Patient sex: F
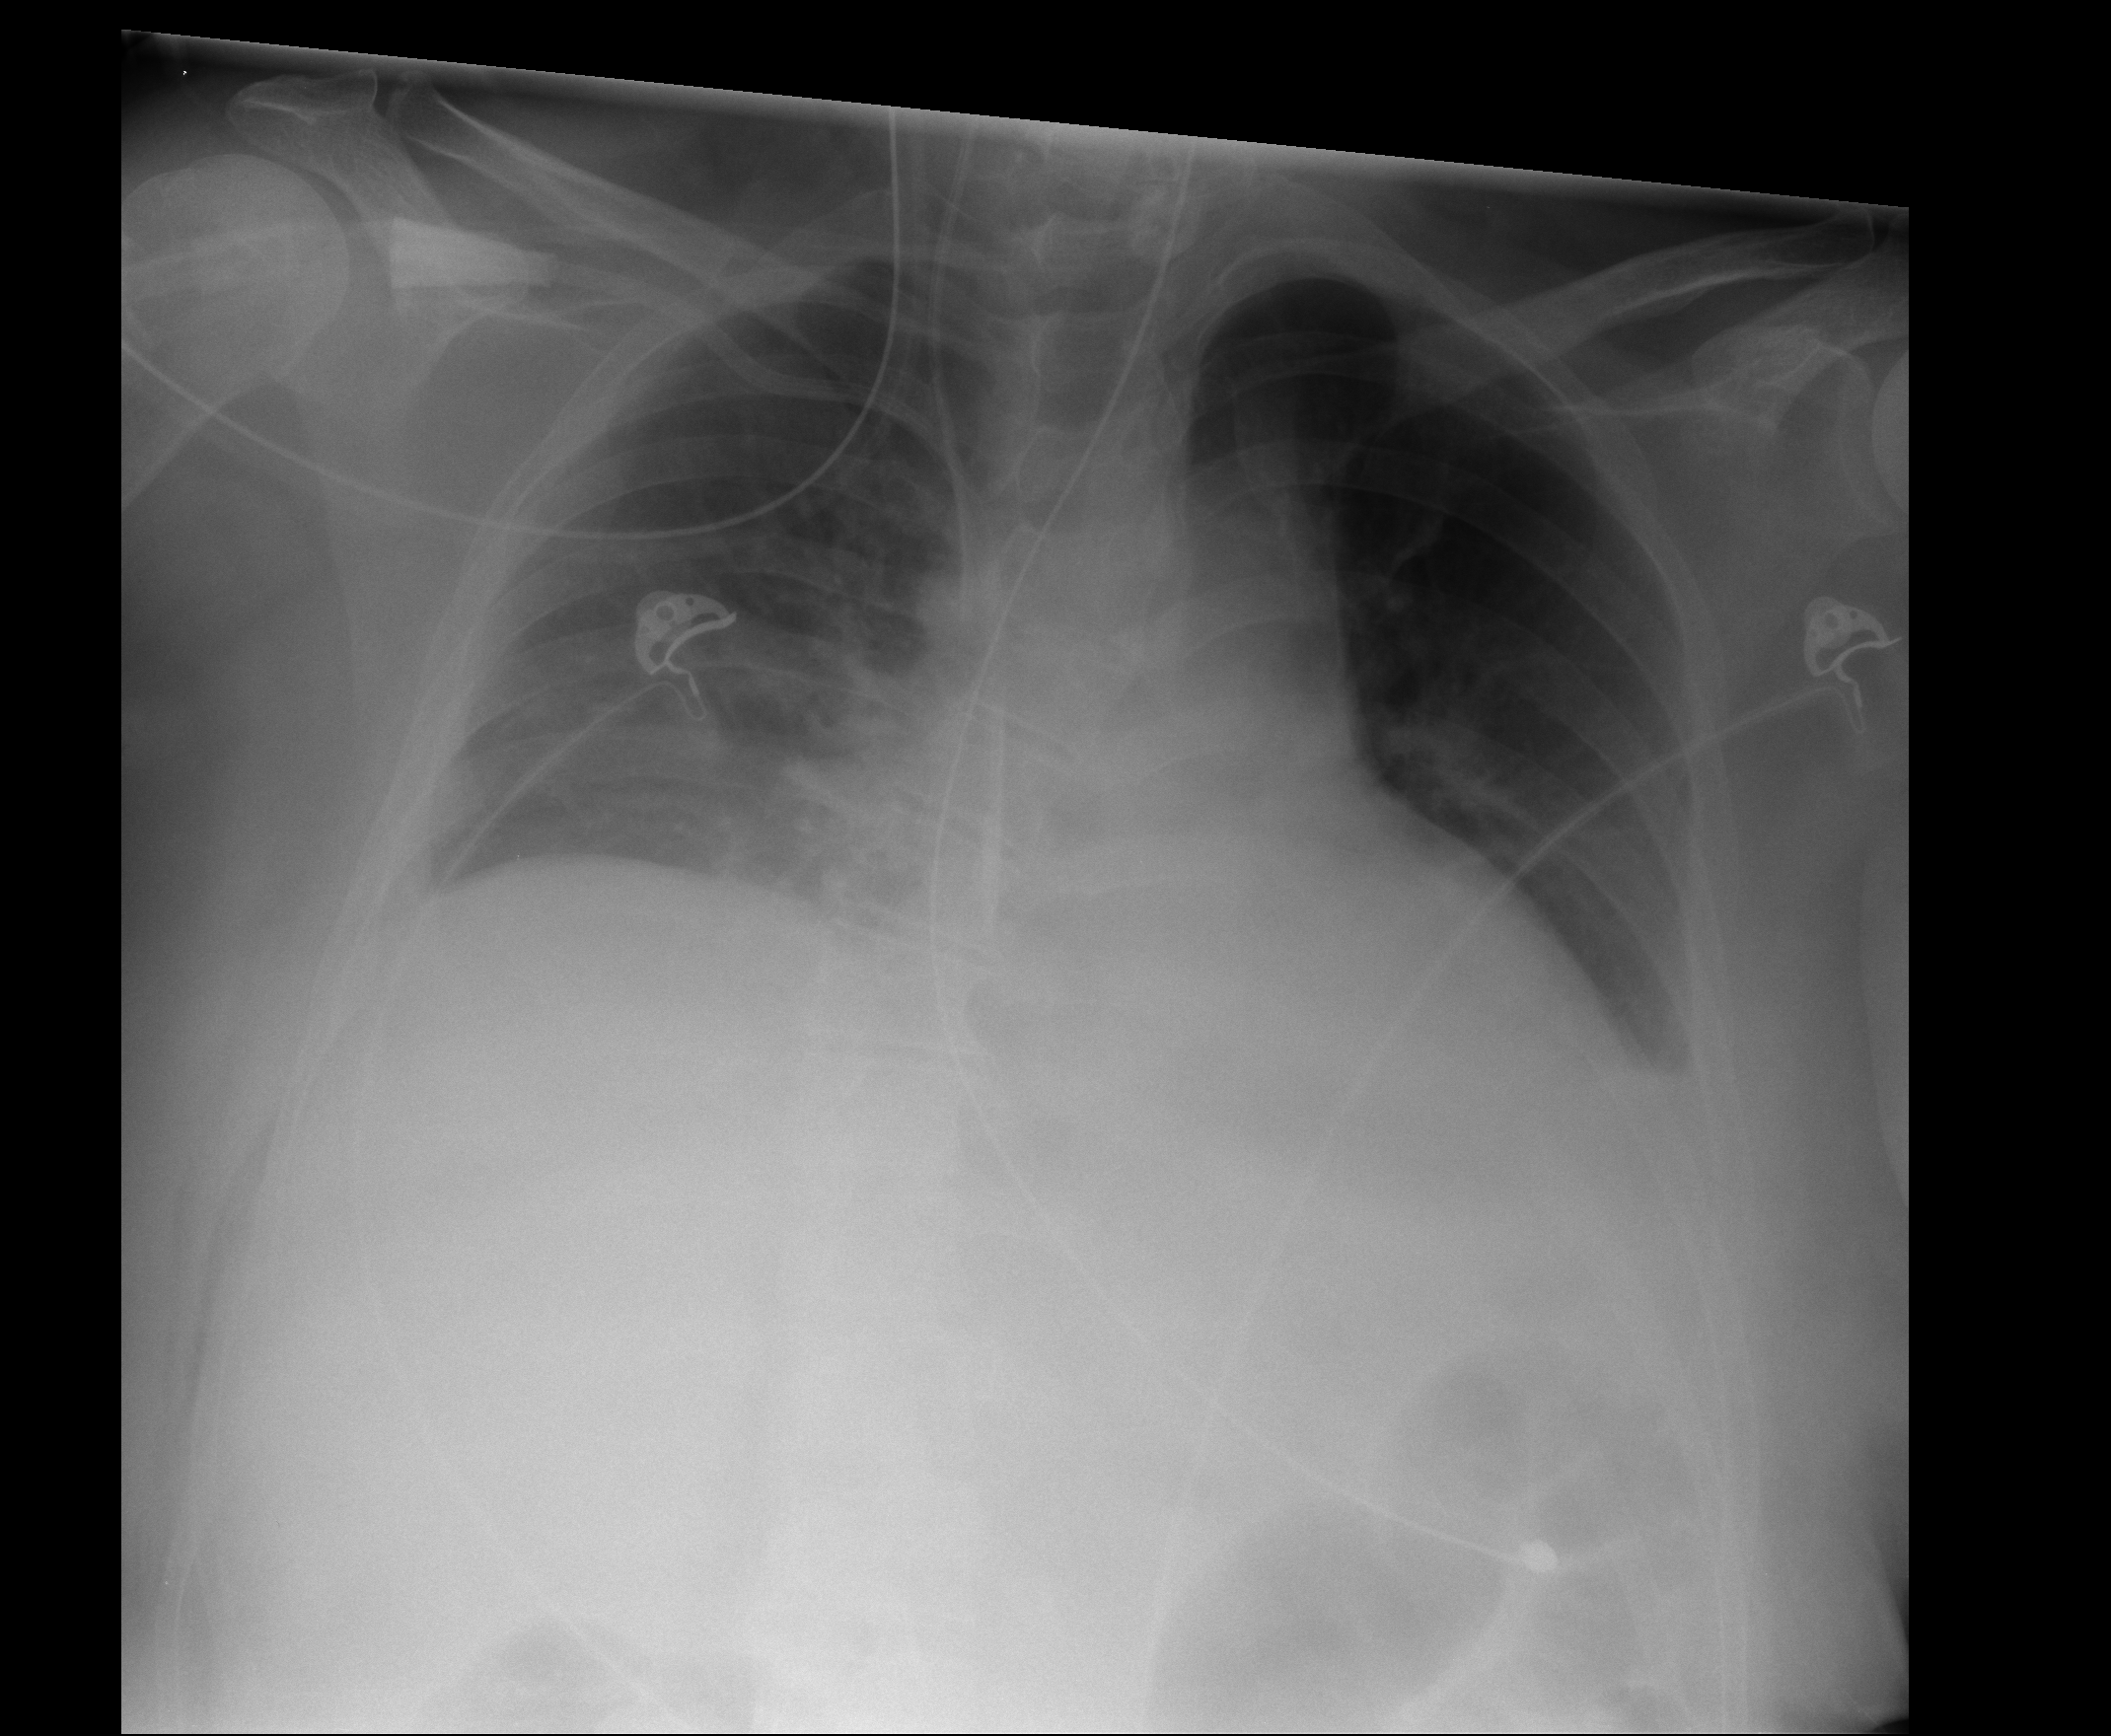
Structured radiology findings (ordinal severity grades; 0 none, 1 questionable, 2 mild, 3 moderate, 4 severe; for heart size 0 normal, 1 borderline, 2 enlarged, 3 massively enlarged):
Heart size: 0
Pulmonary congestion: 1
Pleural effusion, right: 0
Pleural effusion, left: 1
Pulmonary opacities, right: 0
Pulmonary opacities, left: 0
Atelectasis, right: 2
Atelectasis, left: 2